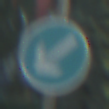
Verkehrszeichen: VorgeschriebeneVorbeifahrtLinks
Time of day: SunriseSunset
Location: Outdoor (Suburban)
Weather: PartlyCloudy
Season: NotSpecified
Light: Natural